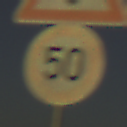
Verkehrszeichen: Geschwindigkeit50
Zusatzzeichen oben: SchneeOderEisglaette
Umgebung: Outdoor, RoadRail
Tageszeit: SunriseSunset
Wetter: Clear
Licht: Natural
Jahreszeit: NotSpecified
Kontrast: HighContrast